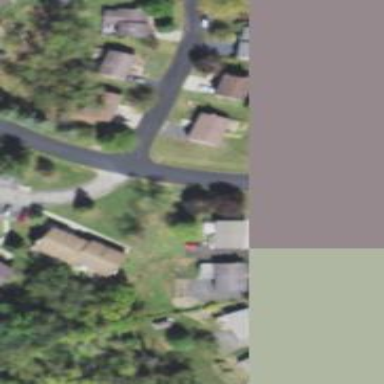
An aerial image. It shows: Simple and straightforward house.